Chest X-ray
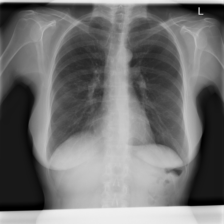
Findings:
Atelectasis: negative
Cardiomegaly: negative
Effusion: negative
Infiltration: negative
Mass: negative
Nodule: negative
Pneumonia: negative
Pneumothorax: positive
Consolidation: negative
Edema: negative
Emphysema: negative
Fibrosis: negative
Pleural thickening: negative
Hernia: negative